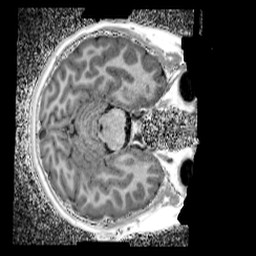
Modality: UNIT1_denoised
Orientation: axial
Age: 10
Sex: female
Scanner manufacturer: siemens
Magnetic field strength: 3 T
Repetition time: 4 s
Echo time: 0.00299 s